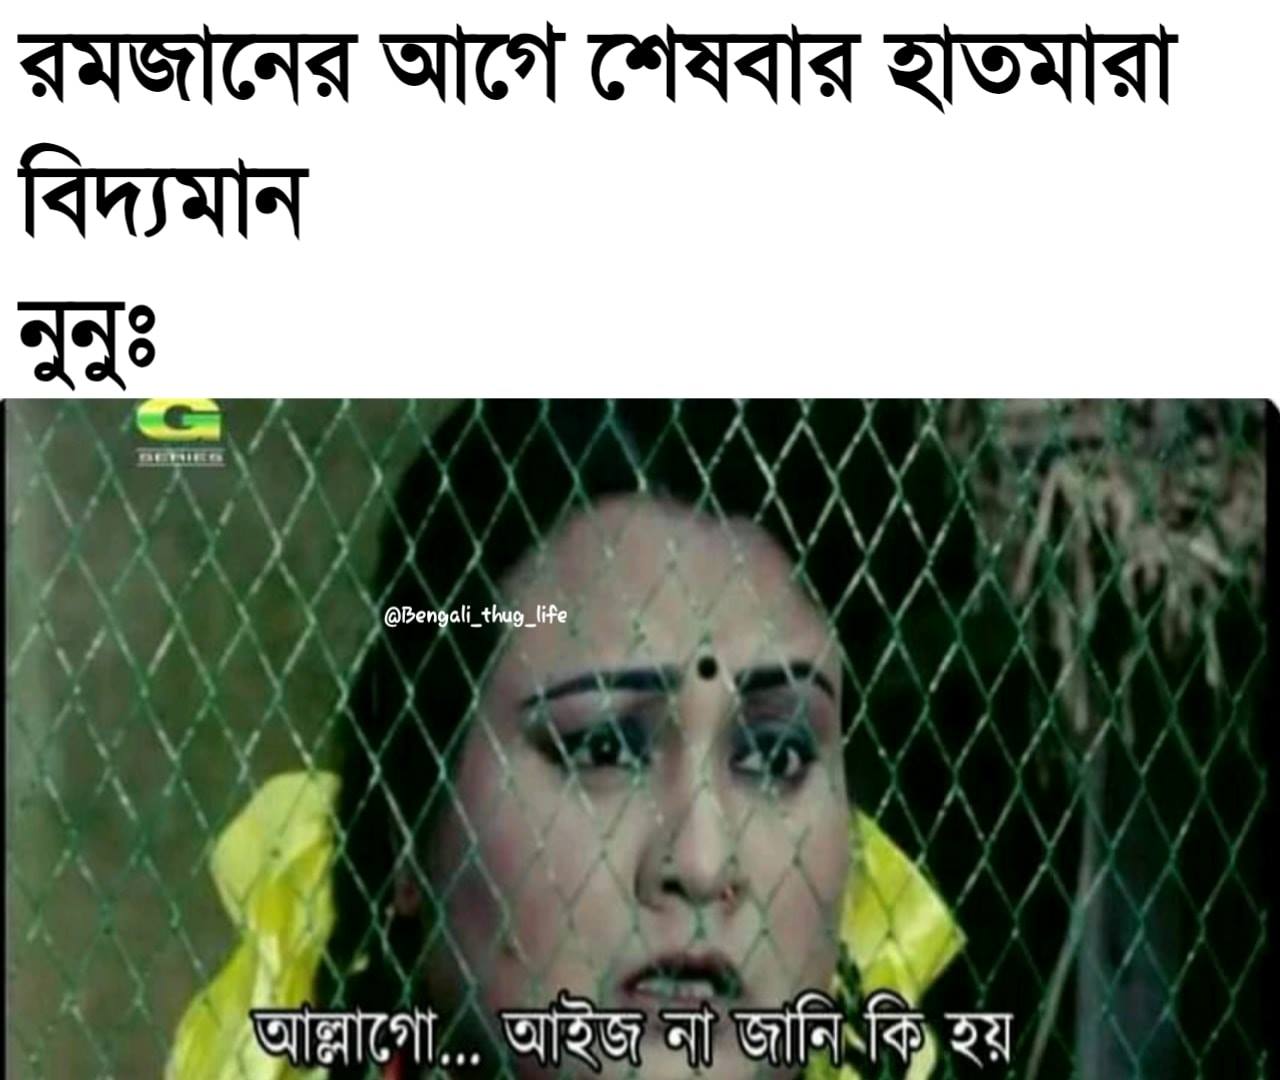
Caption: রমজানের আগে শেষবার হাতমারা বিদ্যমান  নুনুঃ আল্লাগো... আইজ না জানি কি হয়
Label: non-hate